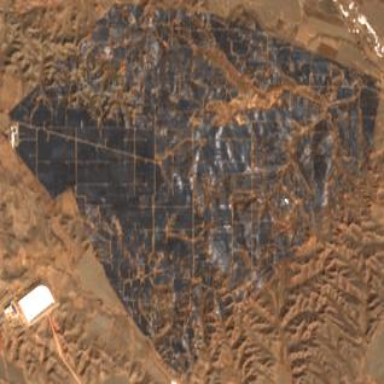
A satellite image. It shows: Solar photovoltaic panel generator enclosed by fence.